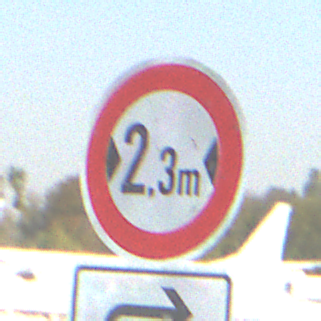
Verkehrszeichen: TatsaechlicheBreite2Komma3
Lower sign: RichtungsangabeDurchPfeile5
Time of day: MorningAfternoon
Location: Outdoor (Special)
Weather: Clear
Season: NotSpecified
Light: Natural